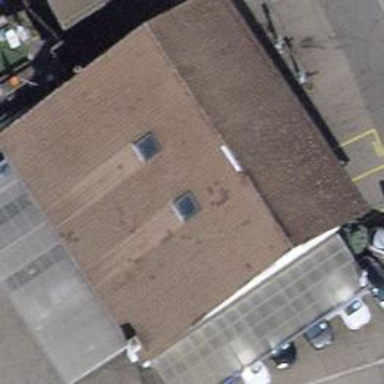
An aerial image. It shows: Gabled building that houses car shop.